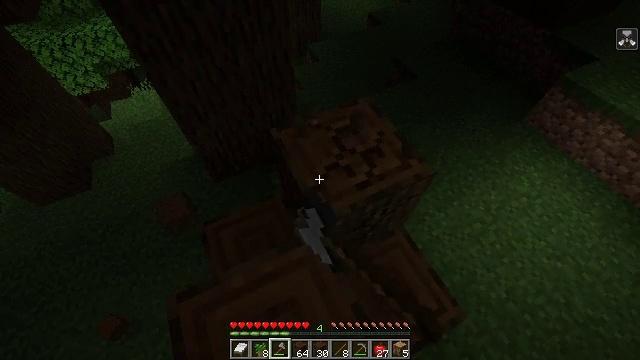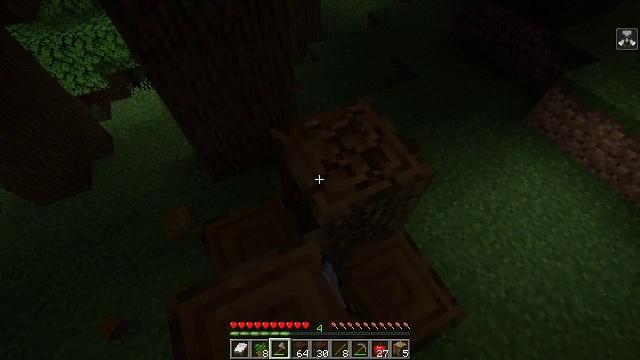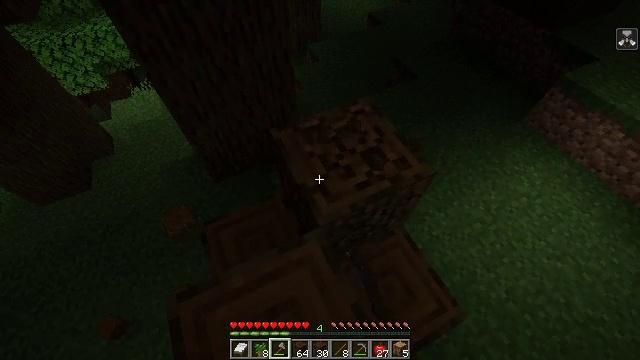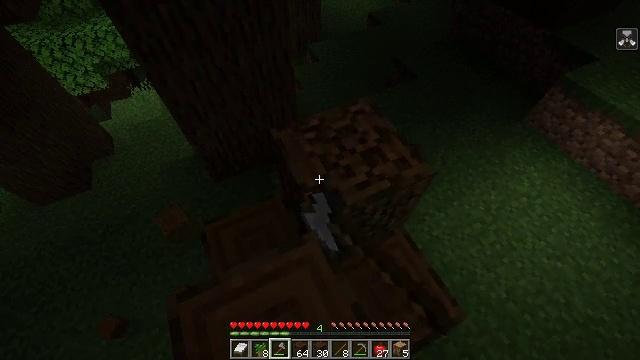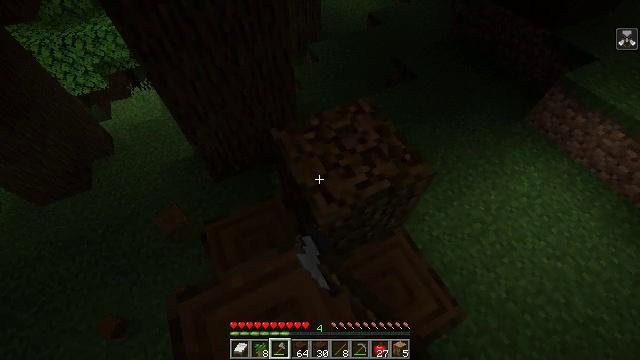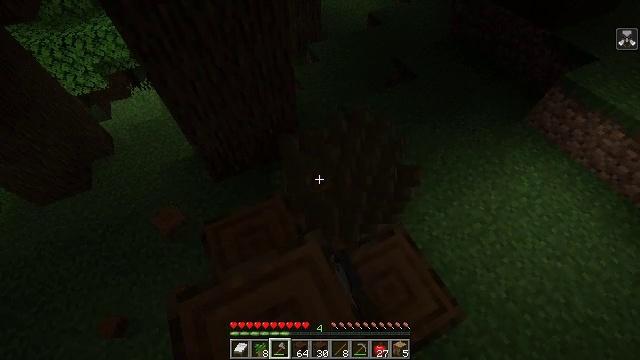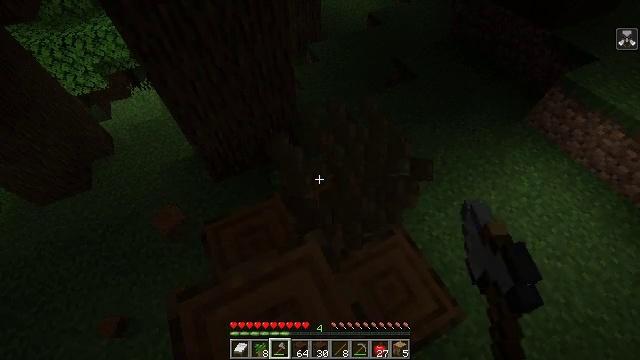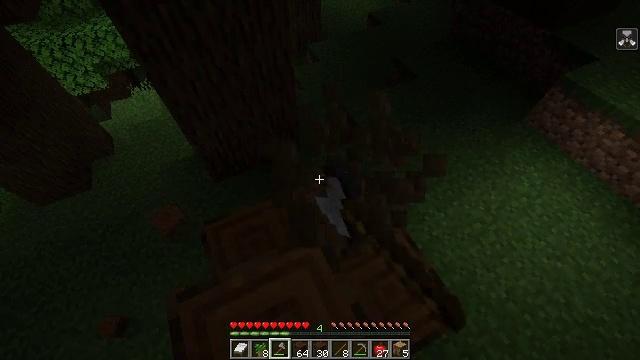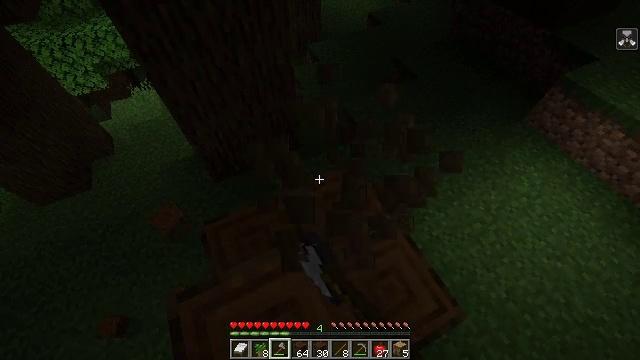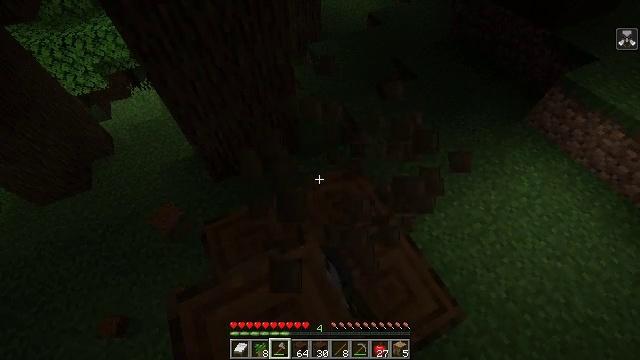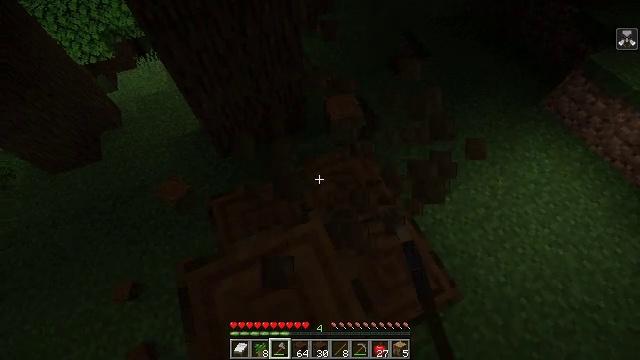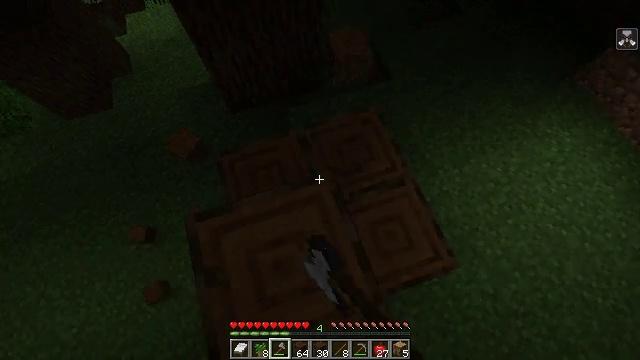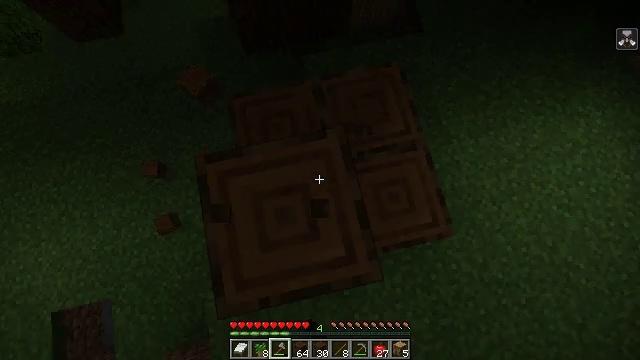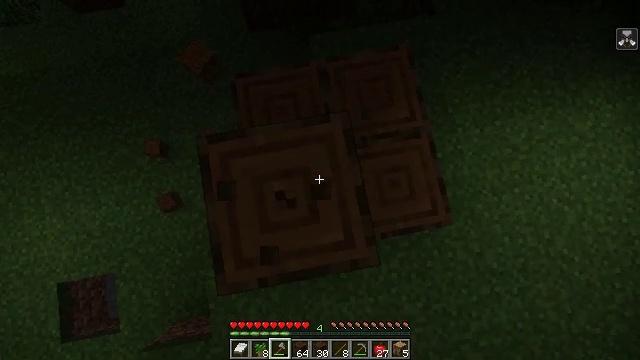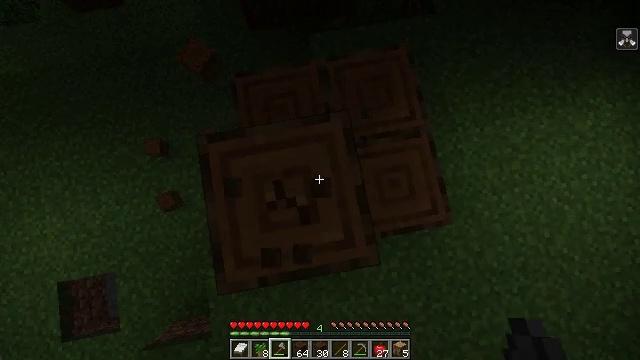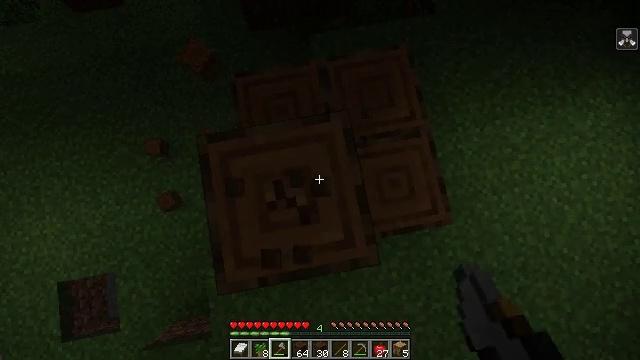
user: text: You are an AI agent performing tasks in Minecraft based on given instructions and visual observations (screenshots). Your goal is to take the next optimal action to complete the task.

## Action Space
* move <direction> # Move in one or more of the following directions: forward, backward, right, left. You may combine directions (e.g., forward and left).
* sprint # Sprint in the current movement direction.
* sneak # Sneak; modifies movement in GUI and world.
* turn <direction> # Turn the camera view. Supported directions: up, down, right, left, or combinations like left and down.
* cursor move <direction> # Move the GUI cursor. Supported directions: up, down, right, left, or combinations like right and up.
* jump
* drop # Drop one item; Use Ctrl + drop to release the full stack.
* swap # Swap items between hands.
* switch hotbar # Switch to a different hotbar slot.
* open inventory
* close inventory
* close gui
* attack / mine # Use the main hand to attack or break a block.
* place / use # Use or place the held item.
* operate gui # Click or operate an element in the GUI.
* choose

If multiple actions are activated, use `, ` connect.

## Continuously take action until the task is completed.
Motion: motion action
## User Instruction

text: Collect dark oak log for building.
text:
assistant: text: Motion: attack / mine
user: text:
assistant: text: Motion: attack / mine
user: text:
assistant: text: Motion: attack / mine
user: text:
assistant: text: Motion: attack / mine
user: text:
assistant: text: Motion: attack / mine
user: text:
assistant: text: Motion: attack / mine
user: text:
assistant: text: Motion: attack / mine
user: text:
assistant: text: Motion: attack / mine
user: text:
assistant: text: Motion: attack / mine
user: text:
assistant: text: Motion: turn left and down, attack / mine
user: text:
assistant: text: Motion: turn left and down, attack / mine
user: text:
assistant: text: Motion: turn left and down, attack / mine
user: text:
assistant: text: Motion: turn left and down, attack / mine
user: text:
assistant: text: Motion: attack / mine
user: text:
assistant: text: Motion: attack / mine
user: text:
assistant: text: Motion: attack / mine
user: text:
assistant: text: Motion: attack / mine
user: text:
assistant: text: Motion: attack / mine
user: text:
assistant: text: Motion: attack / mine
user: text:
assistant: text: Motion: attack / mine
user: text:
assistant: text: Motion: attack / mine
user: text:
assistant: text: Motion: attack / mine
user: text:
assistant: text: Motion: attack / mine
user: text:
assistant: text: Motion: attack / mine
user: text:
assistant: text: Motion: attack / mine
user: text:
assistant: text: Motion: attack / mine
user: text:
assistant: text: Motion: attack / mine
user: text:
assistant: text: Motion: attack / mine
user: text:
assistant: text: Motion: attack / mine
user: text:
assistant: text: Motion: attack / mine